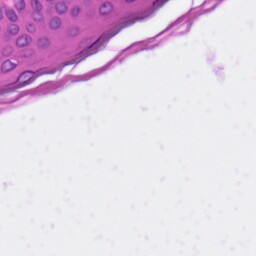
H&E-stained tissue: Skin